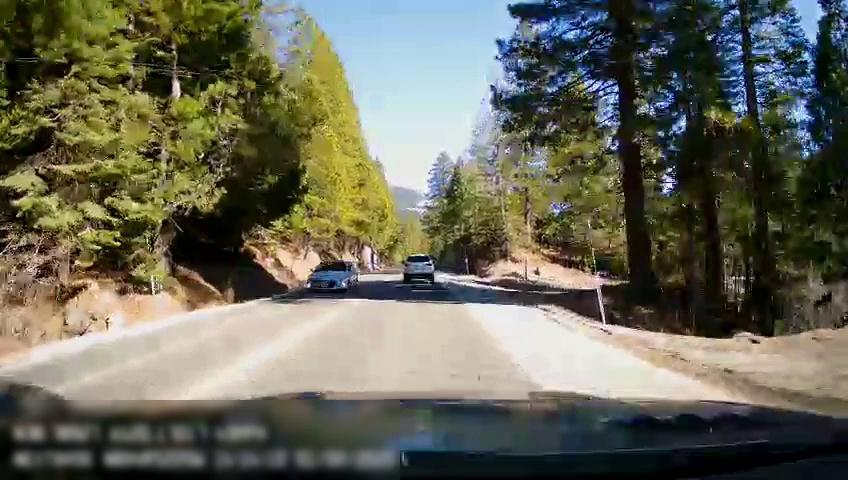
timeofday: Day
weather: Sunny
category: Drivable Space
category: Vehicles | Car
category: Vehicles | SUV